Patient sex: F
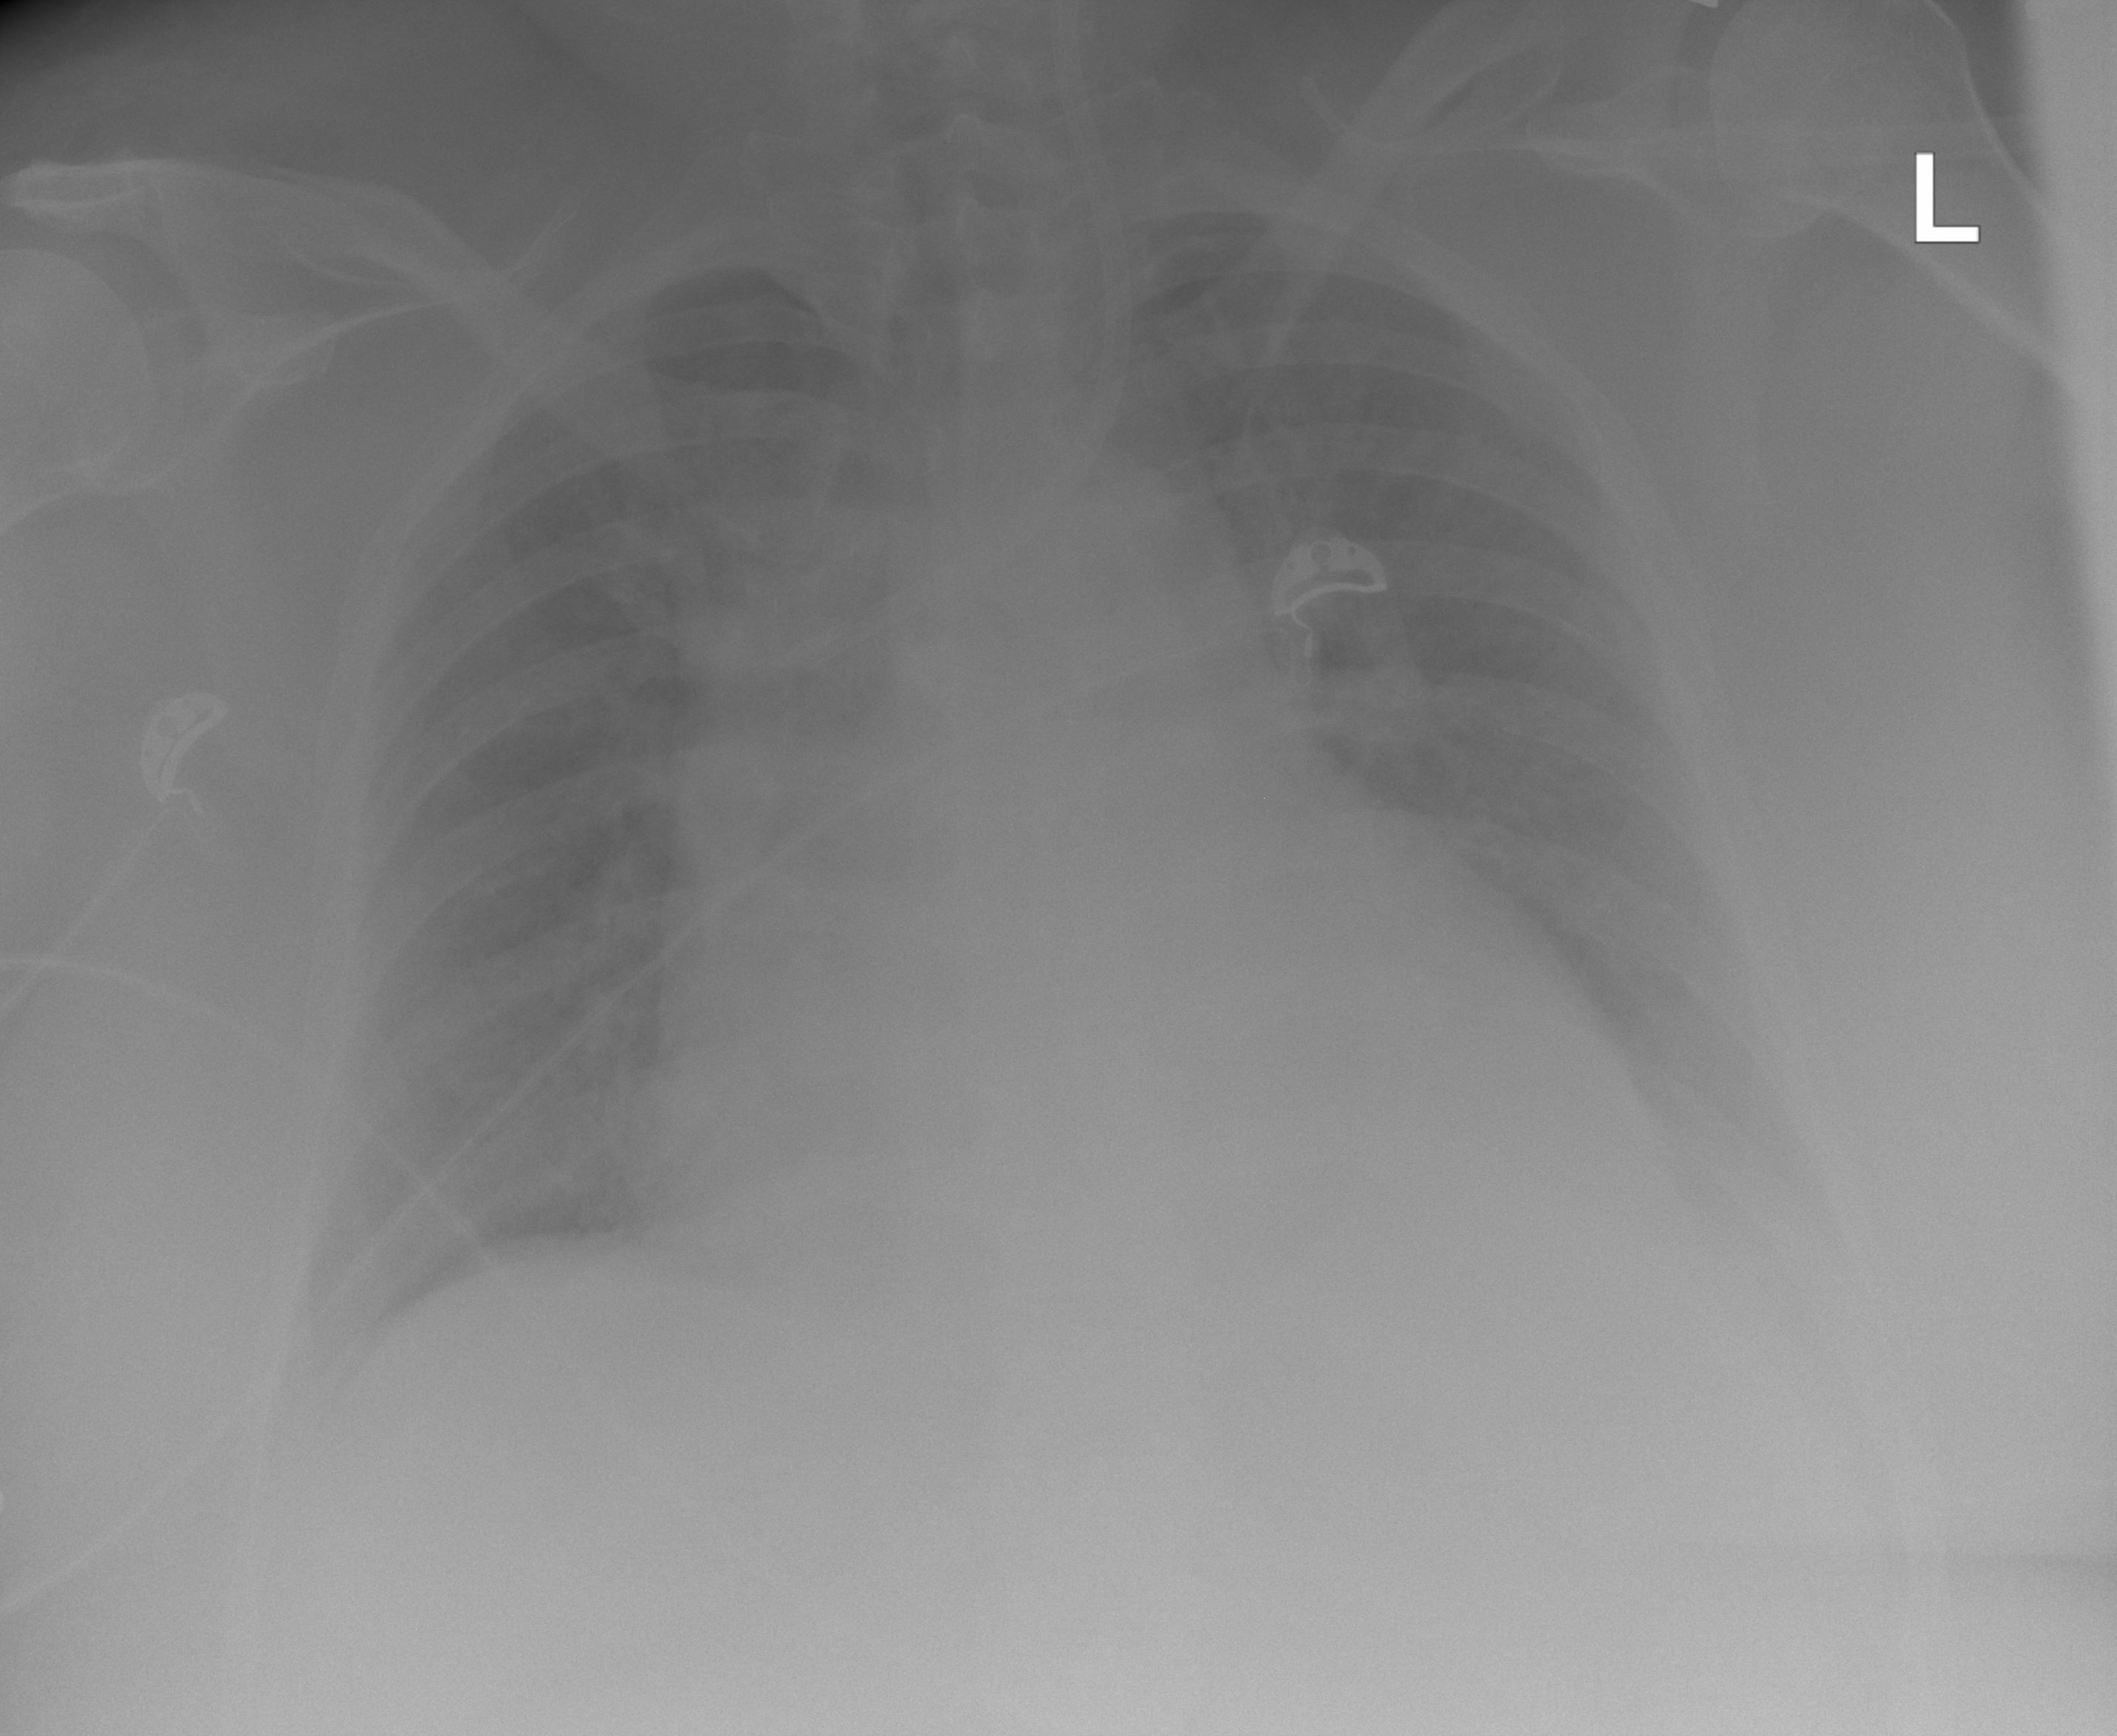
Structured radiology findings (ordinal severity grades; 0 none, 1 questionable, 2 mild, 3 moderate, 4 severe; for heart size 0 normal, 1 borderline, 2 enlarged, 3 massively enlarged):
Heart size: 2
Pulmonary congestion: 2
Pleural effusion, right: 0
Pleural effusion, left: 2
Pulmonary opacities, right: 2
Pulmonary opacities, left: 2
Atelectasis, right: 0
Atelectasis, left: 2